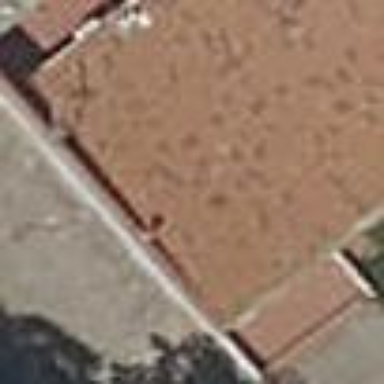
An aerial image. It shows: Terrace building.